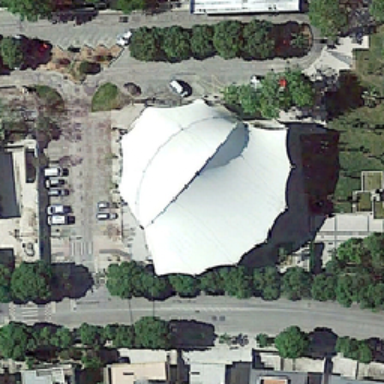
In the center of the country is a white gym .